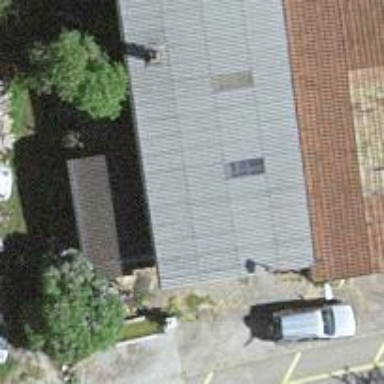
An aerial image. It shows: Garage building.